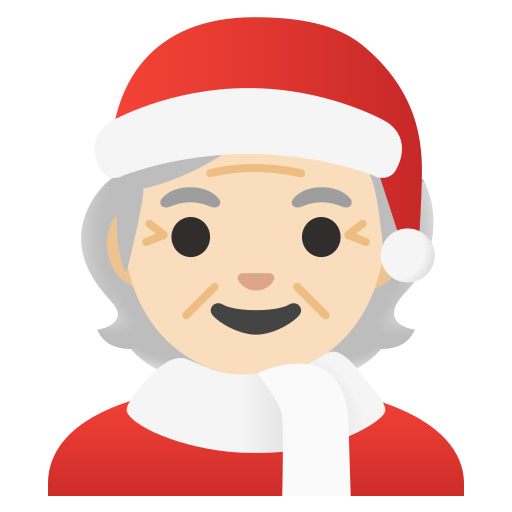
Emoji: 🧑🏻‍🎄